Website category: auto
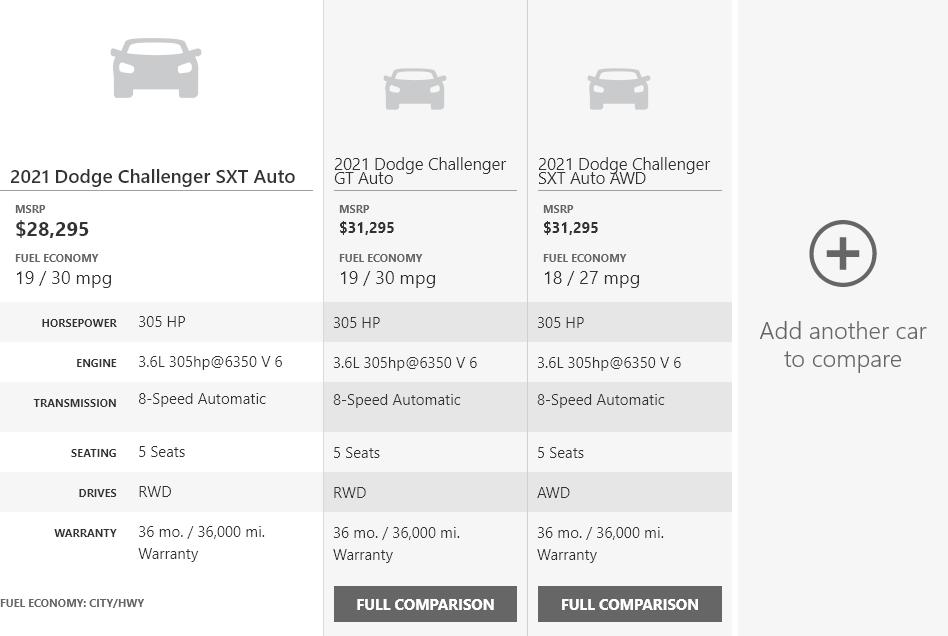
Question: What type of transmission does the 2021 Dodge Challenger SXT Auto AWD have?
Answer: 8-Speed Automatic

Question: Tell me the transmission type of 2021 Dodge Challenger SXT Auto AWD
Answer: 8-Speed Automatic

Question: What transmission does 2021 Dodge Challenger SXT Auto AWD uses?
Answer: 8-Speed Automatic

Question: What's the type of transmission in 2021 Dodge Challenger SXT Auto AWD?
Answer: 8-Speed Automatic

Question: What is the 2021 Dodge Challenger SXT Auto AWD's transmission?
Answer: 8-Speed Automatic

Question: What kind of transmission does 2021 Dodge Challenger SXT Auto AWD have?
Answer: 8-Speed Automatic

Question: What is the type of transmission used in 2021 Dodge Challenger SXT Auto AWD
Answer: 8-Speed Automatic

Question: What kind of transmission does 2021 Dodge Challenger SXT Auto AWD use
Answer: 8-Speed Automatic

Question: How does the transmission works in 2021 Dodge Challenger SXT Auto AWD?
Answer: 8-Speed Automatic

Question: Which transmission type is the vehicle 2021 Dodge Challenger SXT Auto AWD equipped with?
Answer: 8-Speed Automatic

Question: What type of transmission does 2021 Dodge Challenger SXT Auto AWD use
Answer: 8-Speed Automatic

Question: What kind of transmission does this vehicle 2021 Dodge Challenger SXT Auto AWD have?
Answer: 8-Speed Automatic

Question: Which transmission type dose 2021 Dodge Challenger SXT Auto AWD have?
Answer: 8-Speed Automatic

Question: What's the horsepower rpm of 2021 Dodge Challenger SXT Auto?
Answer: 305 HP

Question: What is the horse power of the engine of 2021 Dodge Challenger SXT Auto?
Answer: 305 HP

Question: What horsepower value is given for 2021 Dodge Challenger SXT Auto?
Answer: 305 HP

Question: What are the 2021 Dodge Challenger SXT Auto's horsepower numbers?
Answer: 305 HP

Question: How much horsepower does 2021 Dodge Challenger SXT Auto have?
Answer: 305 HP

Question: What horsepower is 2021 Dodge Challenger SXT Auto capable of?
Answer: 305 HP

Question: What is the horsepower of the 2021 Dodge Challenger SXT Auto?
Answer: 305 HP

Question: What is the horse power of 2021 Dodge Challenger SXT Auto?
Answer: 305 HP

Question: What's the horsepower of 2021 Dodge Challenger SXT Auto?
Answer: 305 HP

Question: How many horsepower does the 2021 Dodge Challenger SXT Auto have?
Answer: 305 HP

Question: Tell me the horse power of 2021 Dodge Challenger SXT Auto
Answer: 305 HP

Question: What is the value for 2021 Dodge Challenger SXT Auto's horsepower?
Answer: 305 HP

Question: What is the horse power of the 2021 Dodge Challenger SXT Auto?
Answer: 305 HP

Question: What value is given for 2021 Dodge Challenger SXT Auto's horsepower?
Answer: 305 HP

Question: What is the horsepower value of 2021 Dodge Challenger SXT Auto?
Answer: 305 HP

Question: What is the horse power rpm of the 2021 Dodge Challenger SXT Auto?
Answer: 305 HP

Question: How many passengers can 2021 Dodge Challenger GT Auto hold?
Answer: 5 Seats

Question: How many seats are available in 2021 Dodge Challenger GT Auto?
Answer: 5 Seats

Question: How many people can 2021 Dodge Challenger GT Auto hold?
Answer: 5 Seats

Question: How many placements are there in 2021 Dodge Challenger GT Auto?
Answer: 5 Seats

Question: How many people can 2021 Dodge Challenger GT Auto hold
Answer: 5 Seats

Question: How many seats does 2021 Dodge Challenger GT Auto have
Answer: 5 Seats

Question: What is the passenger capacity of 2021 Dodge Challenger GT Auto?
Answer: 5 Seats

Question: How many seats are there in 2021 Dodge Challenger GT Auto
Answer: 5 Seats

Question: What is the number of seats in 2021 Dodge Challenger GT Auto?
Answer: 5 Seats

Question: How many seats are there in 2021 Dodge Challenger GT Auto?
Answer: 5 Seats

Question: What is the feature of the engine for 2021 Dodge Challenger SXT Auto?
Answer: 3.6L 305hp@6350 V 6

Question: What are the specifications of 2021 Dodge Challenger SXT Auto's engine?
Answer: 3.6L 305hp@6350 V 6

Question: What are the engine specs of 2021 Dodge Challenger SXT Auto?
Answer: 3.6L 305hp@6350 V 6

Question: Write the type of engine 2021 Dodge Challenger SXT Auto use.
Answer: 3.6L 305hp@6350 V 6

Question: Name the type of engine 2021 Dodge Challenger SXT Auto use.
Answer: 3.6L 305hp@6350 V 6

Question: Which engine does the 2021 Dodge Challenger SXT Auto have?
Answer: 3.6L 305hp@6350 V 6

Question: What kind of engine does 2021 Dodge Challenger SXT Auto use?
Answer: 3.6L 305hp@6350 V 6

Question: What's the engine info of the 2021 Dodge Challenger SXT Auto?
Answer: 3.6L 305hp@6350 V 6

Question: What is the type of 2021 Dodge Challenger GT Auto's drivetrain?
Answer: RWD

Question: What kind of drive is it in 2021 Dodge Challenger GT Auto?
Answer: RWD

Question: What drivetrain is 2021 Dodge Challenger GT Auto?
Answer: RWD

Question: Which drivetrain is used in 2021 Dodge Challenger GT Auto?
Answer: RWD

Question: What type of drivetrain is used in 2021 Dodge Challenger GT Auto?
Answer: RWD

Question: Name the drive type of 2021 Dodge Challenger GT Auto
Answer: RWD

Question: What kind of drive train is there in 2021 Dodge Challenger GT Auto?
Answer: RWD

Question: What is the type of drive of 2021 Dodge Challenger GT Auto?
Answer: RWD

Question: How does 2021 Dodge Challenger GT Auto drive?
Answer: RWD

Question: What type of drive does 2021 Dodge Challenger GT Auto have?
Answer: RWD

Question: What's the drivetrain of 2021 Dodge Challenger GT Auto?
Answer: RWD

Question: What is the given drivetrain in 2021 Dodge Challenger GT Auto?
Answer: RWD

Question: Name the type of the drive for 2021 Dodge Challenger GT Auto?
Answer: RWD

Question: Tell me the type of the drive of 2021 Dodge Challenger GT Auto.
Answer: RWD

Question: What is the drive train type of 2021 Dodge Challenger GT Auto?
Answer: RWD

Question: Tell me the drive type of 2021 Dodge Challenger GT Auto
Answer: RWD

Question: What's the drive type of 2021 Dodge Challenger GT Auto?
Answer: RWD